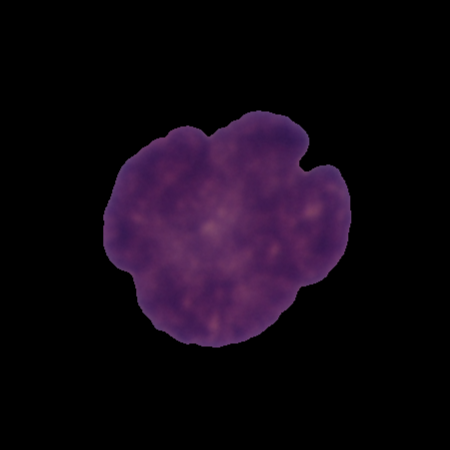
Label: cancer